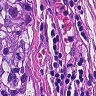
Metastatic tissue present: yes